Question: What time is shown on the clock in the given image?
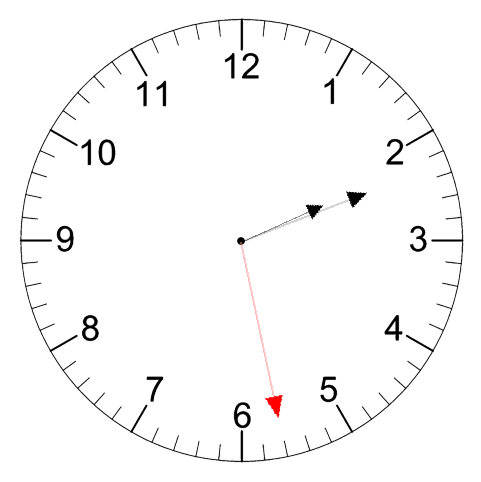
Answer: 02:11:28